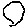
Label: hexagon